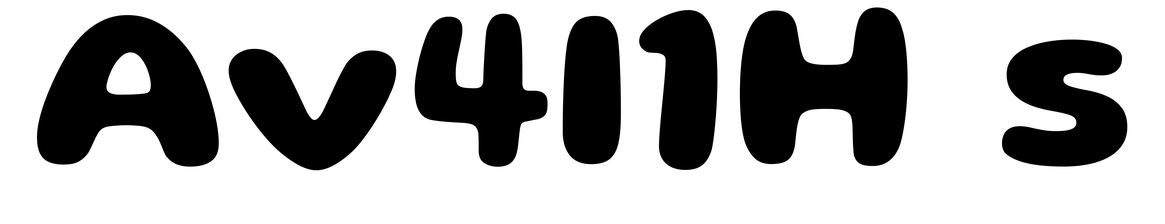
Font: Gluten_Bold